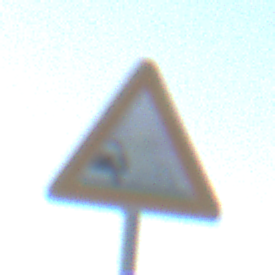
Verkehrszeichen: SplittSchotter
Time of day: SunriseSunset
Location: Outdoor (RoadRail)
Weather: PartlyCloudy
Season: NotSpecified
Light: Natural